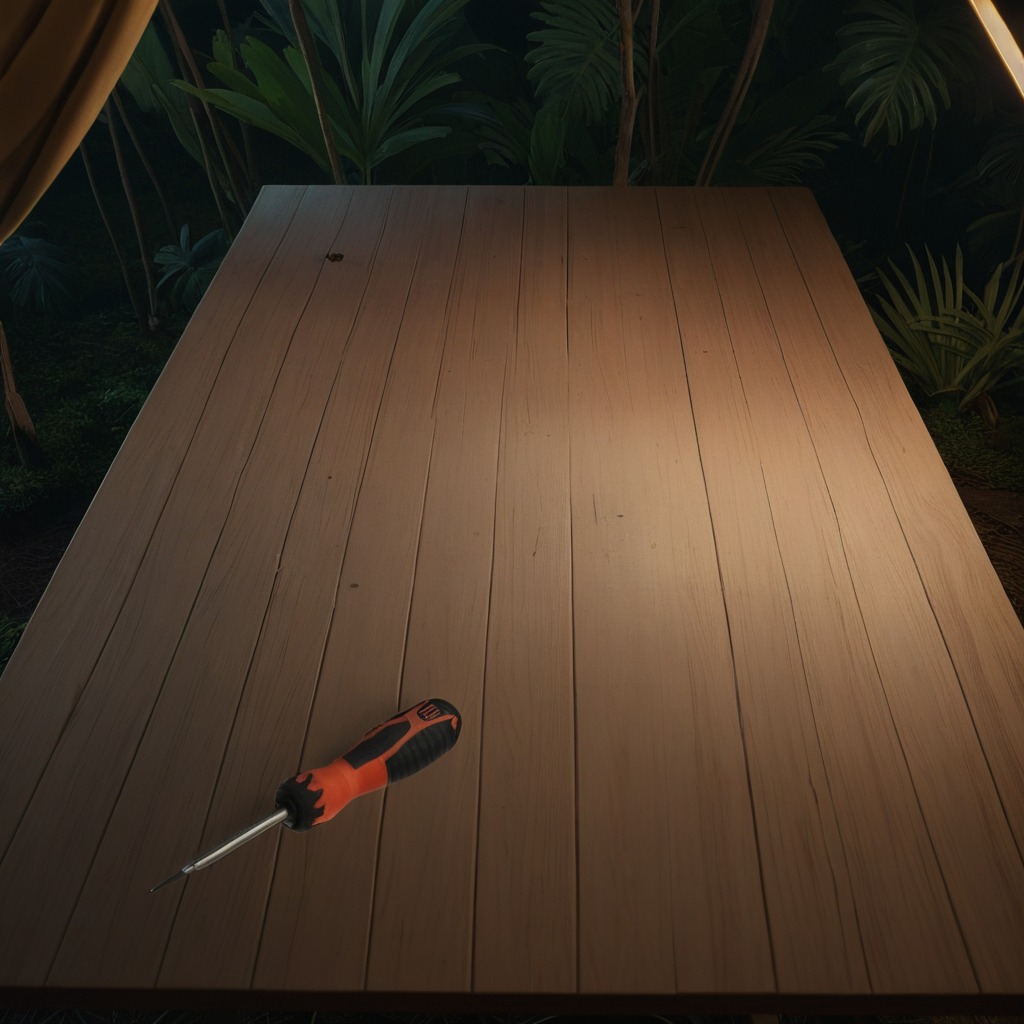
A screwdriver is lying on the wooden table.